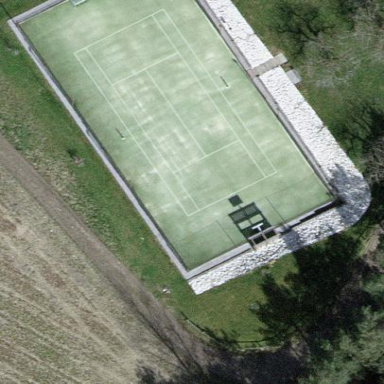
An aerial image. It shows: Tennis court in leisure pitch.